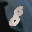
Label: 8